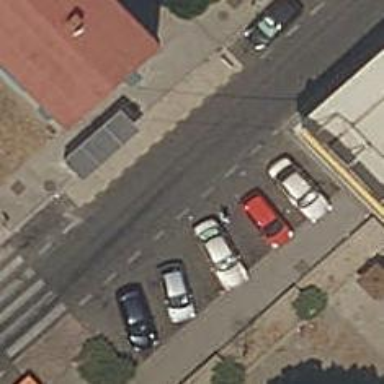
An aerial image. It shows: Public transport stop position.